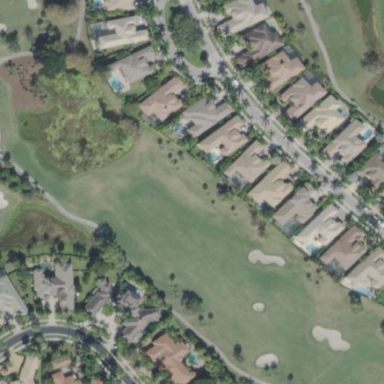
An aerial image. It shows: Grassy area designated as golf fairway.